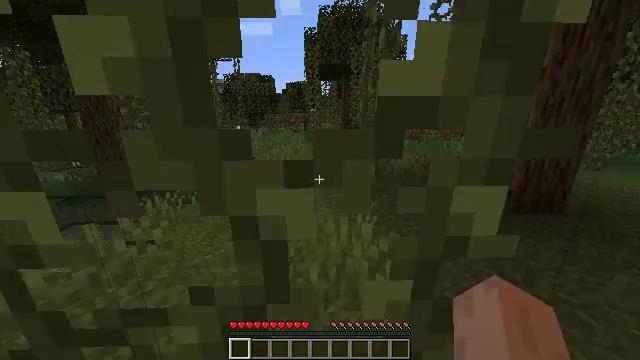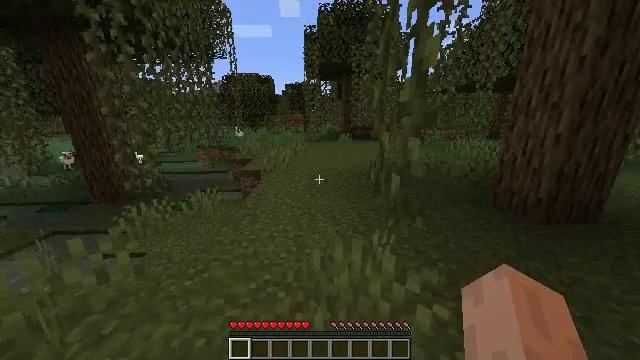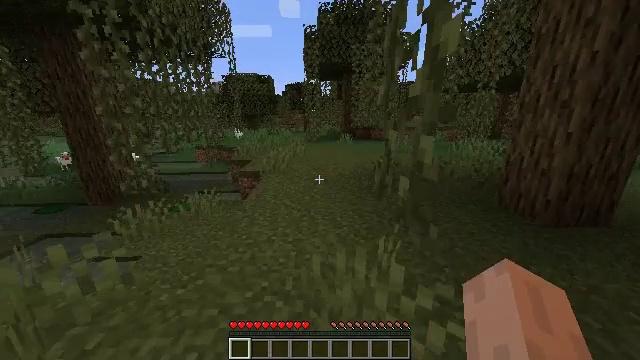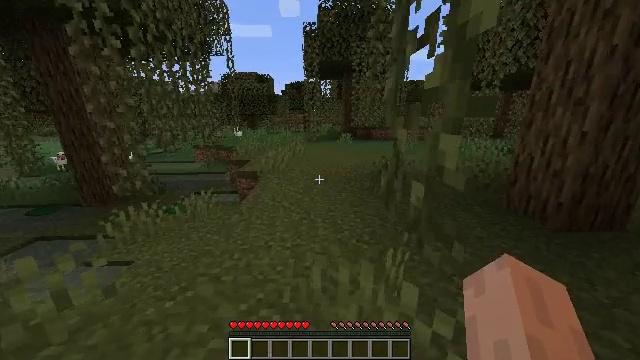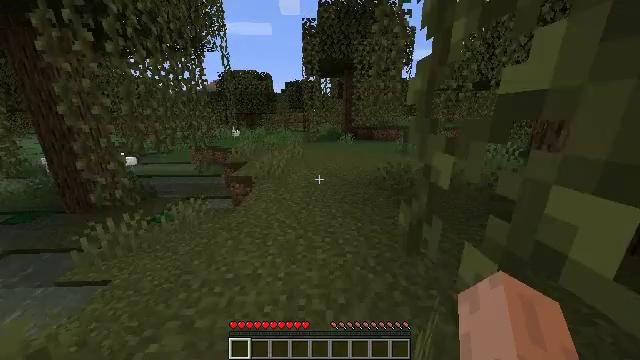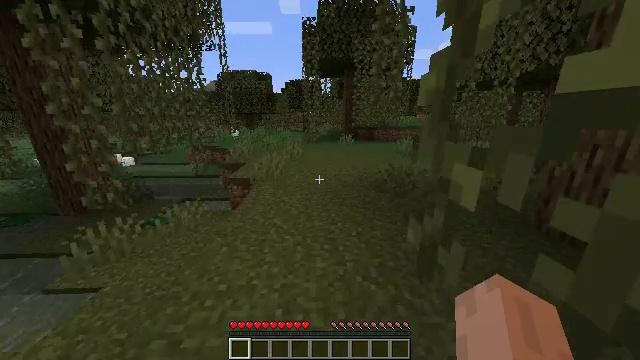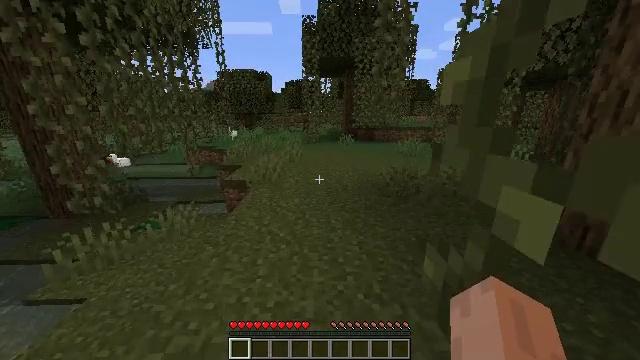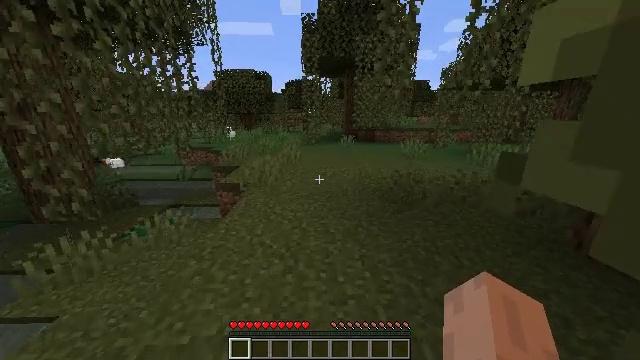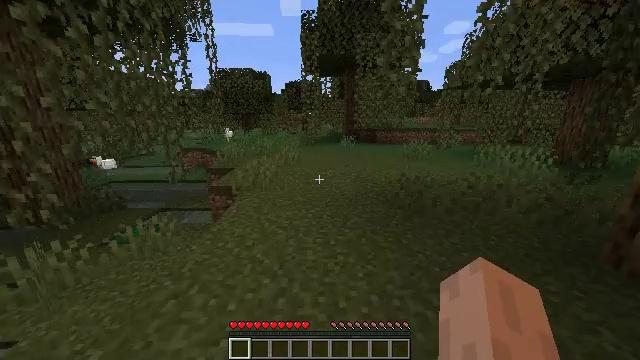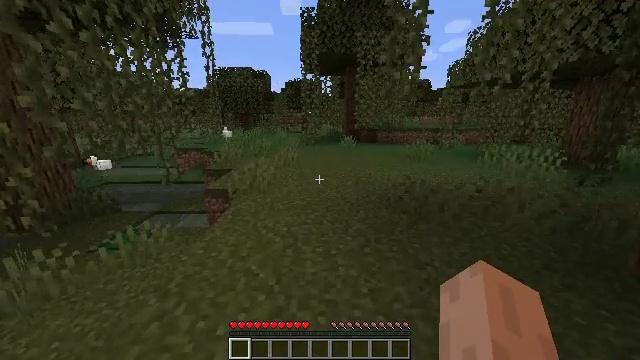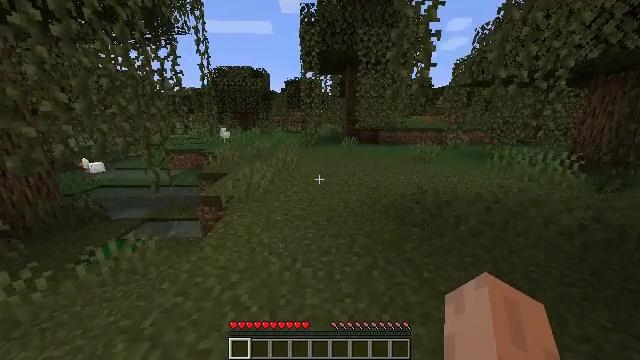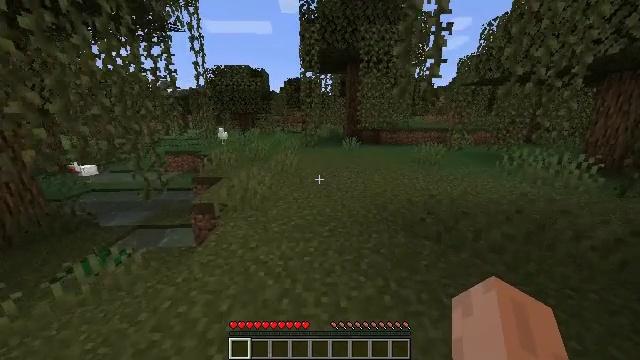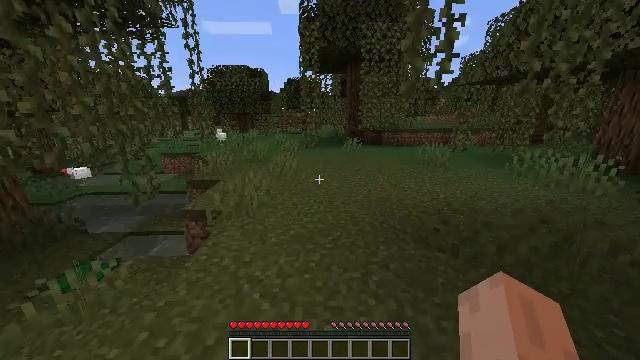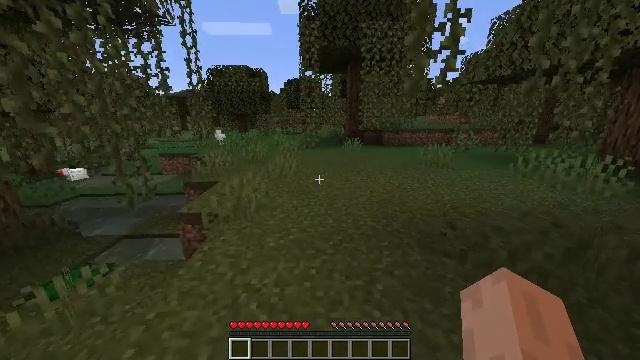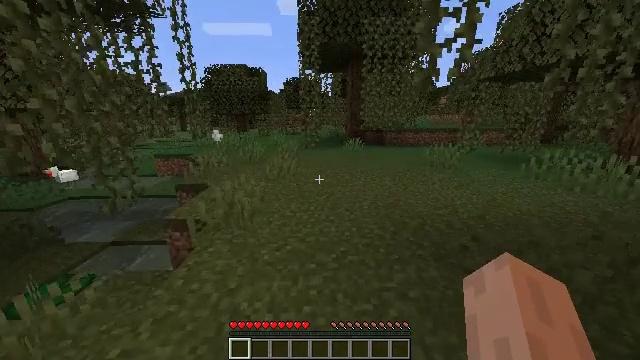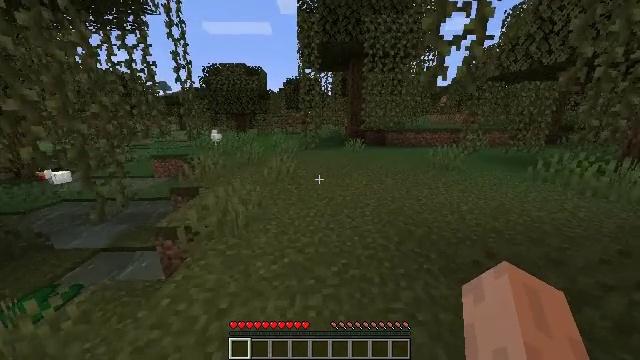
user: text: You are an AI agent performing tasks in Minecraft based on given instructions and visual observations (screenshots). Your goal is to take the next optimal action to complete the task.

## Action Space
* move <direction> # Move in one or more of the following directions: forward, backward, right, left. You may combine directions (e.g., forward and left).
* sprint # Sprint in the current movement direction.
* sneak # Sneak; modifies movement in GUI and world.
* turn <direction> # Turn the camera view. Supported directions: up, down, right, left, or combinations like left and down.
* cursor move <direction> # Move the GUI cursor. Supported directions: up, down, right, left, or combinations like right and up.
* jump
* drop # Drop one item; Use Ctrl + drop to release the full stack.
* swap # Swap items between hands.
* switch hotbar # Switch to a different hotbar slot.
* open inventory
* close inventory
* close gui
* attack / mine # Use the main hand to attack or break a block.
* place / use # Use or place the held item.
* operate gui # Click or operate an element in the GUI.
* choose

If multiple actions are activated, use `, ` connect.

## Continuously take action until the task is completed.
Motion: motion action
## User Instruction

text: Harvest the blue orchid and add it to your inventory.
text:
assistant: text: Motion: move forward, sprint
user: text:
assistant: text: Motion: move forward, sprint
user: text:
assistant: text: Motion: move forward, sprint
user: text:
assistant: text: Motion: move forward, sprint
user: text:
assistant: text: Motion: move forward, sprint
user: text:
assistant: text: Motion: move forward, sprint
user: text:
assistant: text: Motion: move forward, sprint
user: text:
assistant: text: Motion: move forward, sprint
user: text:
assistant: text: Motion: move forward, sprint
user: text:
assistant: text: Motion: move forward, sprint
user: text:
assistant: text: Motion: move forward, sprint
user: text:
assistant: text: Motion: move forward, sprint
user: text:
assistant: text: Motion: move forward, sprint
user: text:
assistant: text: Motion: move forward, sprint
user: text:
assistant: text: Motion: move forward, sprint
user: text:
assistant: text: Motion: move forward, sprint
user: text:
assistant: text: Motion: move forward, sprint
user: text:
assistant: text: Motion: move forward, sprint
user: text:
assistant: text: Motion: move forward, sprint
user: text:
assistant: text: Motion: move forward, sprint, turn left
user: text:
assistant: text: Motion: move forward, sprint, turn left
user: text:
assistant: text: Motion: move forward, sprint, turn left
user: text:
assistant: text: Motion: move forward and move right, sprint, turn left
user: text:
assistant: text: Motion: move forward and move right, sprint, turn left
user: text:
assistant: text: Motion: move forward and move right, sprint, turn left
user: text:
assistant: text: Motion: move forward and move right, sprint
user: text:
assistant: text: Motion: move forward and move right, sprint
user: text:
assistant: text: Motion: move forward and move right, sprint
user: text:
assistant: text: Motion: move forward and move right, sprint
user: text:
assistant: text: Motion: move forward and move right, sprint